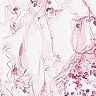
Metastatic tissue present: no